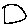
Label: square